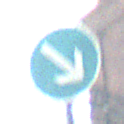
Verkehrszeichen: VorgeschriebeneVorbeifahrtRechts
Umgebung: Outdoor, Suburban
Tageszeit: Midday
Wetter: Clear
Licht: Natural
Jahreszeit: NotSpecified
Kontrast: HighContrast